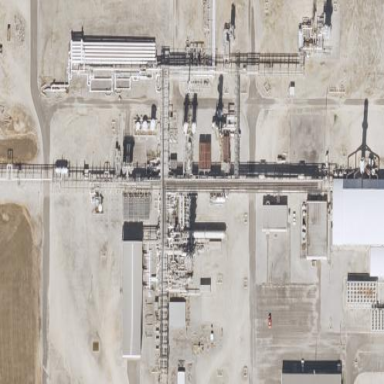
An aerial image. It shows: Industrial gas plant with processing substation. The landuse is industrial.